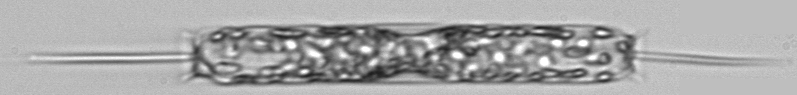
Label: Ditylum_brightwellii